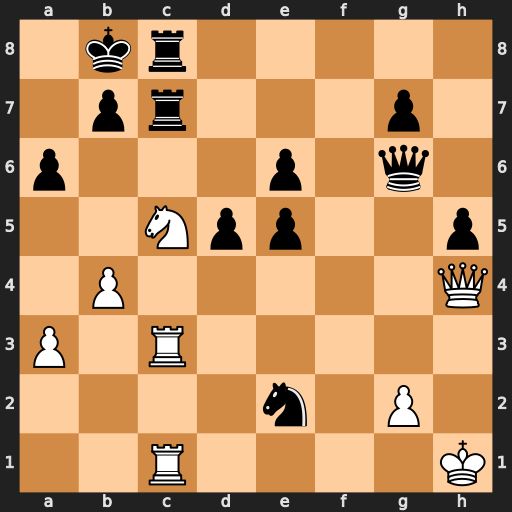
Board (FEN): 1kr5/1pr3p1/p3p1q1/2Npp2p/1P5Q/P1R5/4n1P1/2R4K
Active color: w
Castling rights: -
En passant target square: -
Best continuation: Nd7+ Rxd7 Rxc8+